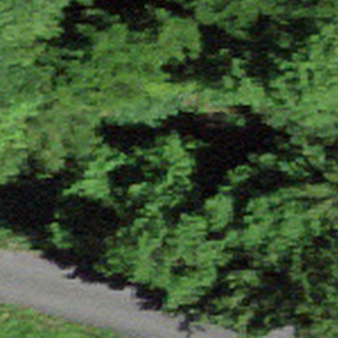
Label: other